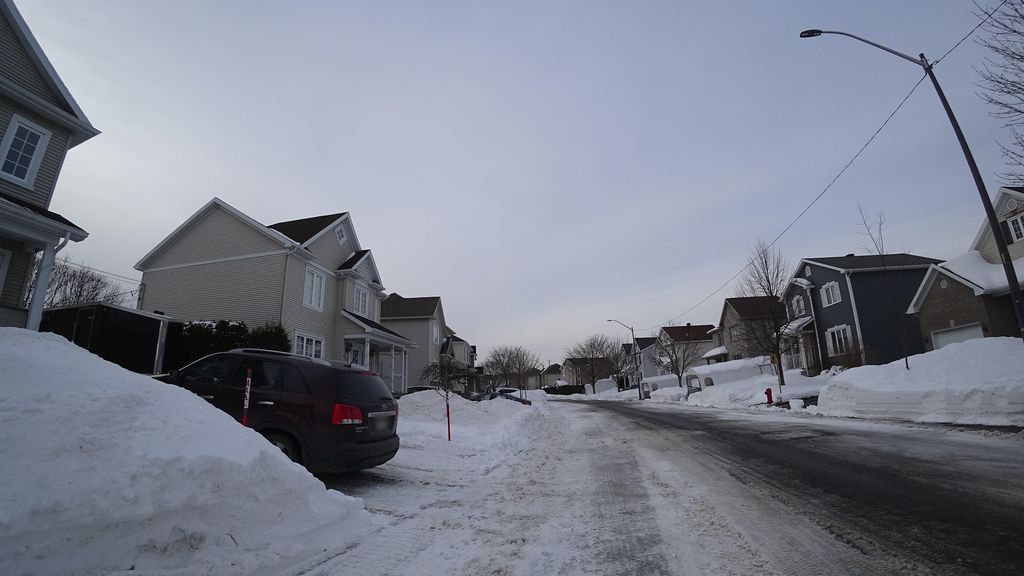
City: quebec_city